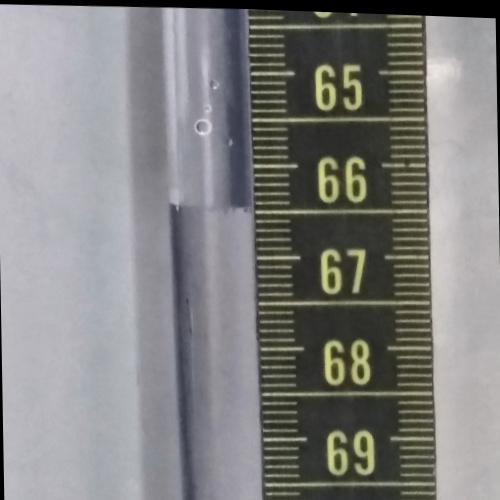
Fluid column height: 66.5 cm